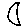
Label: moon